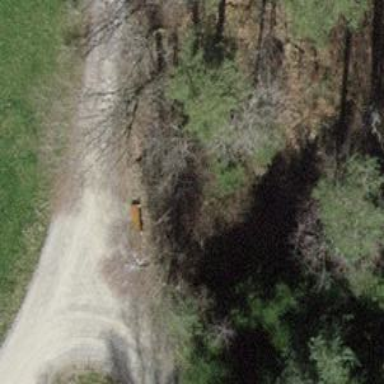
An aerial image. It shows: Red bench.